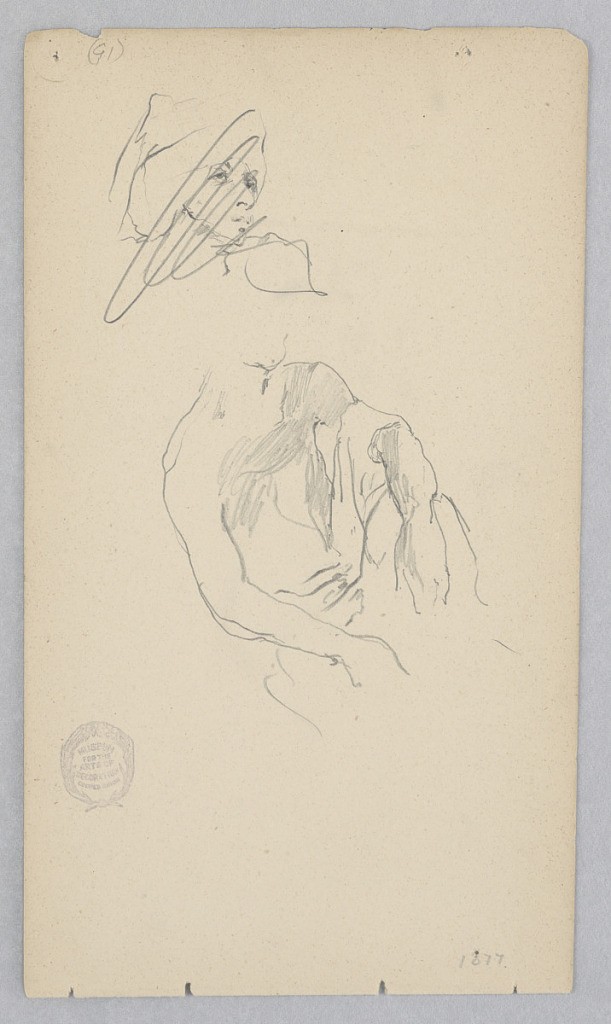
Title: Man
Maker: Robert Frederick Blum, American, 1857–1903
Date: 1877
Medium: Graphite on wove paper
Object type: Drawing
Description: Sketch of a seated male figure wearing a turban.